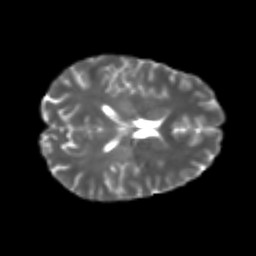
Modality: T2w
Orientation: axial
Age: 22
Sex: female
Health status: healthy
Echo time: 0.074 s